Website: macys
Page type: billing-address
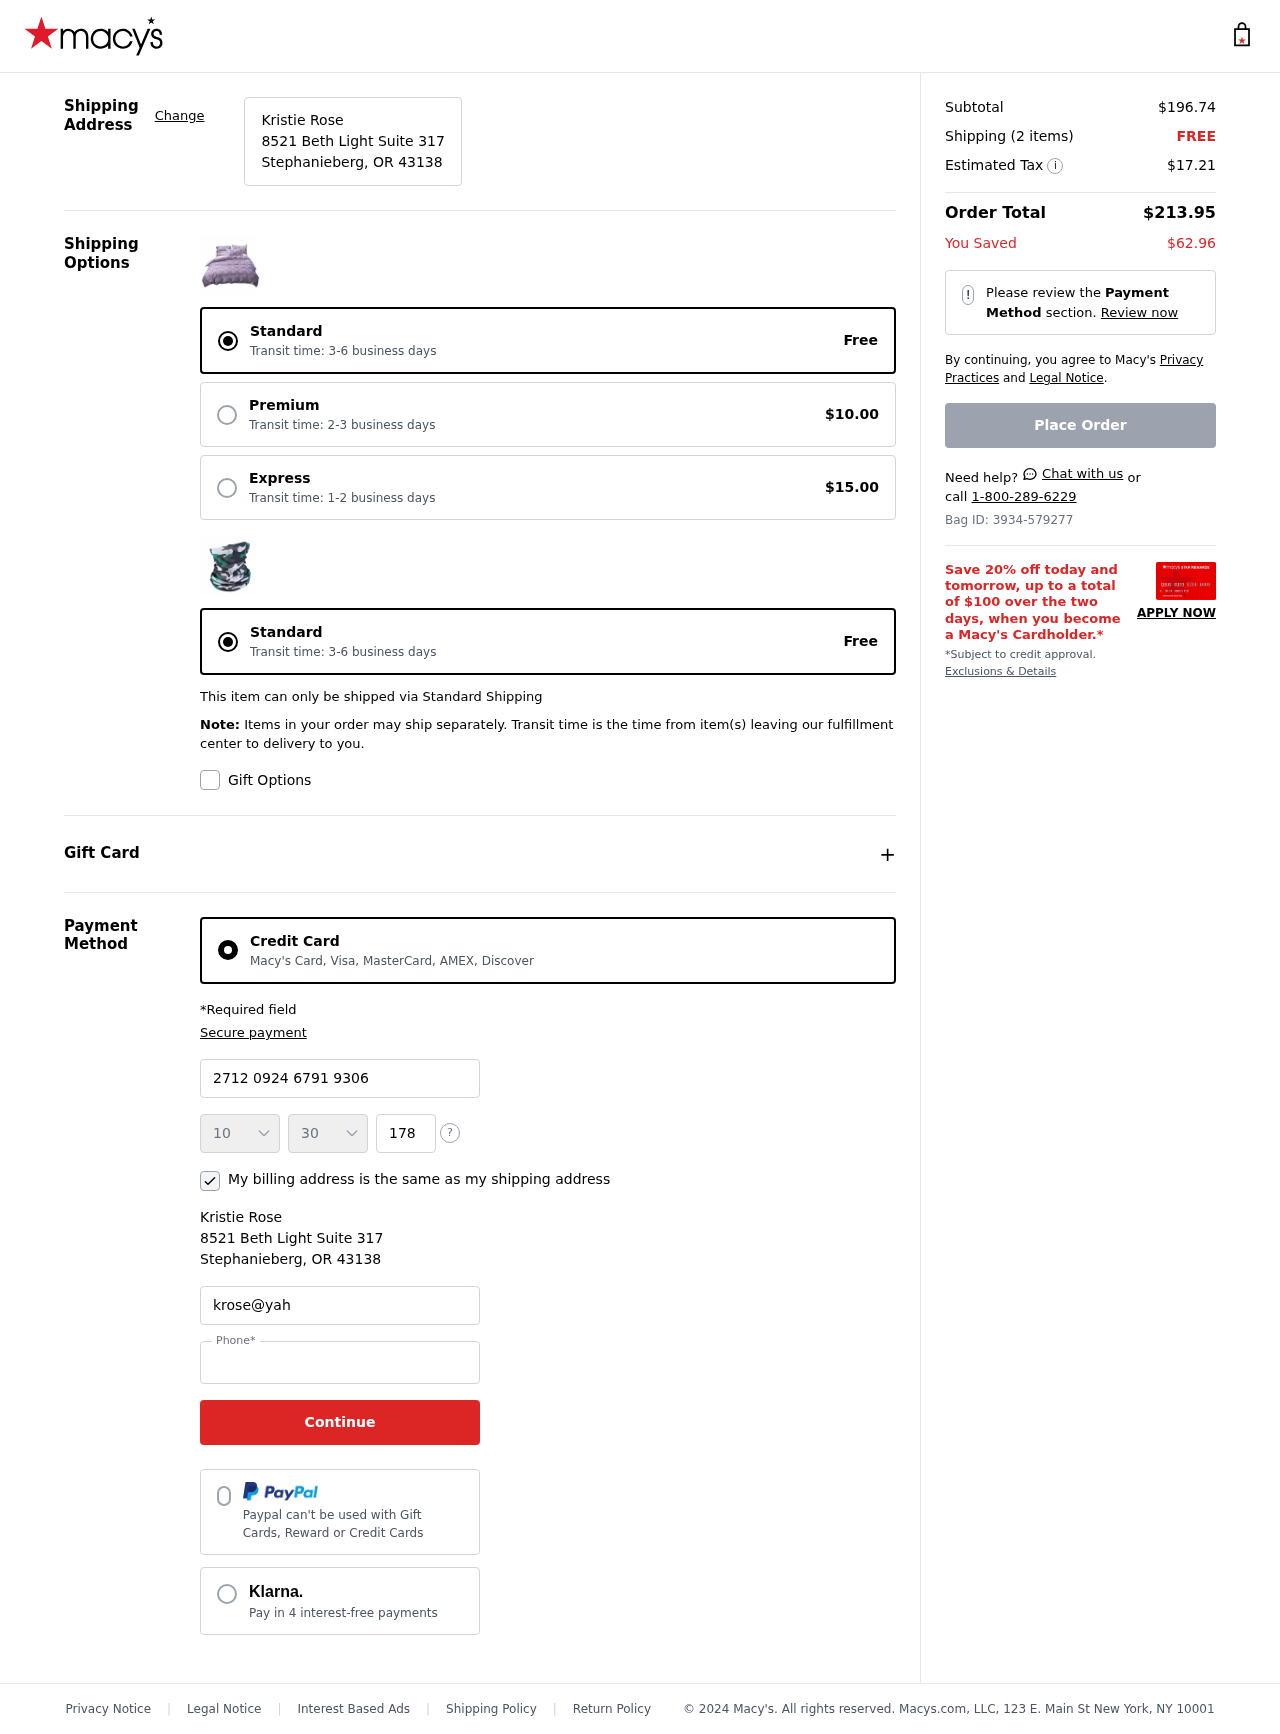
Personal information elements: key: PII_CARD_CVV
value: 178
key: PII_CARD_EXPIRY_MONTH
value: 10
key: PII_CARD_EXPIRY_YEAR
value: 30
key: PII_CARD_NUMBER
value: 2712 0924 6791 9306
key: PII_CITY_STATE_ZIP
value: Stephanieberg, OR 43138
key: PII_EMAIL
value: krose@yahoo.com
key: PII_FULLNAME
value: Kristie Rose
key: PII_PHONE
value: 2132227254
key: PII_STREET
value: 8521 Beth Light Suite 317
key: PII_FULLNAME2
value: Kristie Rose
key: PII_STREET2
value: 8521 Beth Light Suite 317
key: PII_CITY_STATE_ZIP2
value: Stephanieberg, OR 43138
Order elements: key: ORDER_SUBTOTAL
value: $196.74
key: ORDER_NUM_ITEMS
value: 2
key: ORDER_SHIPPING_COST
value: FREE
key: ORDER_TAX
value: $17.21
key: ORDER_TOTAL
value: $213.95
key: ORDER_SAVINGS
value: $62.96
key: ORDER_ID
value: Bag ID: 3934-579277